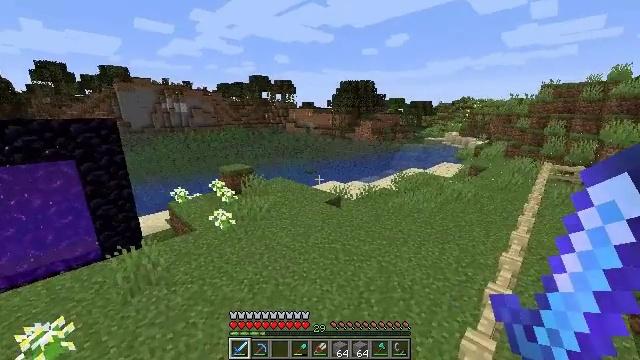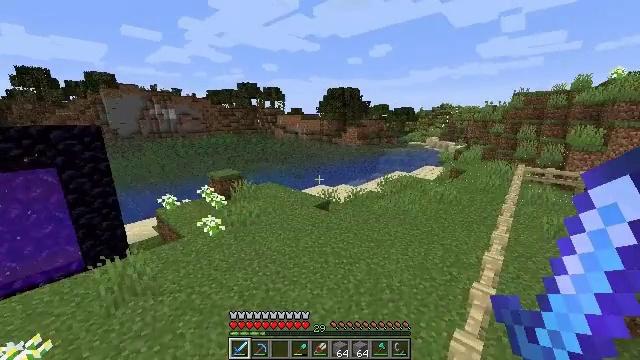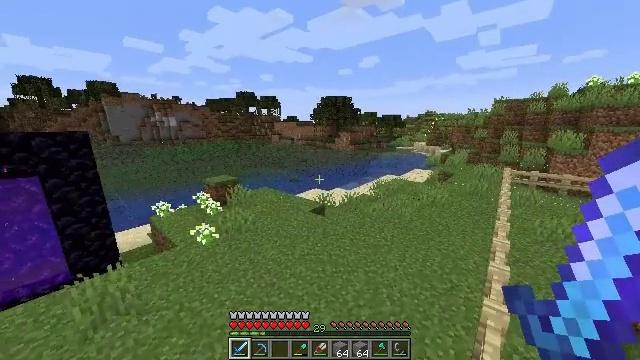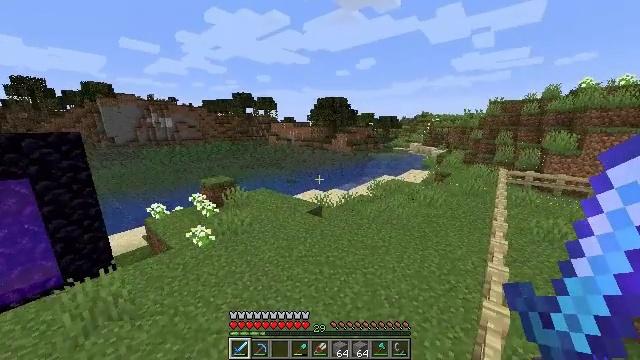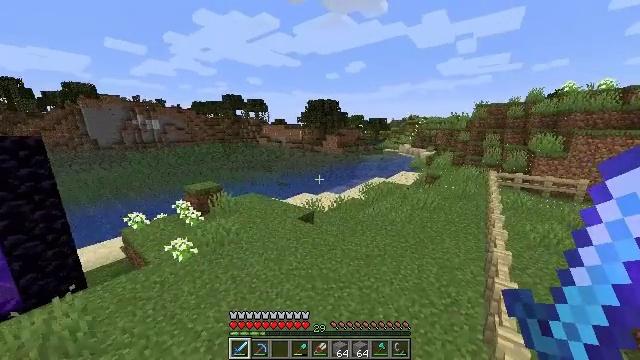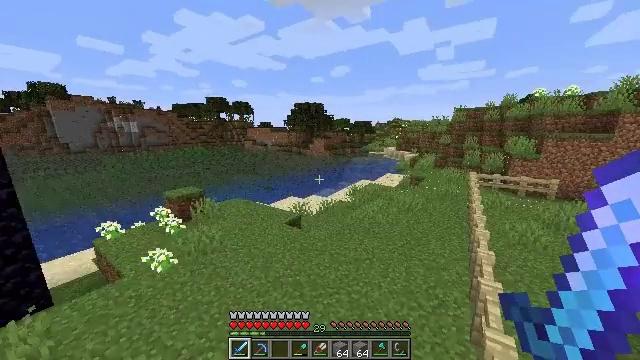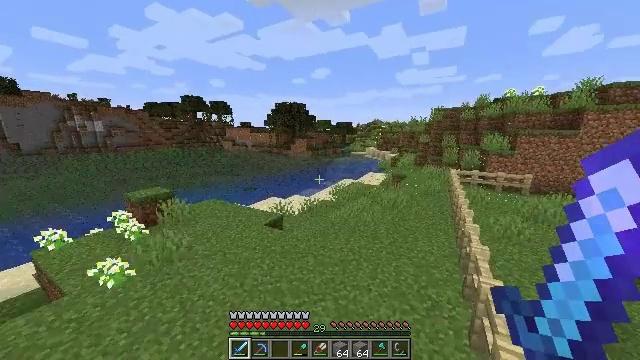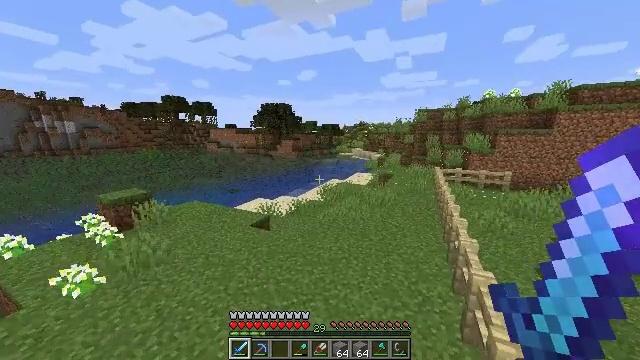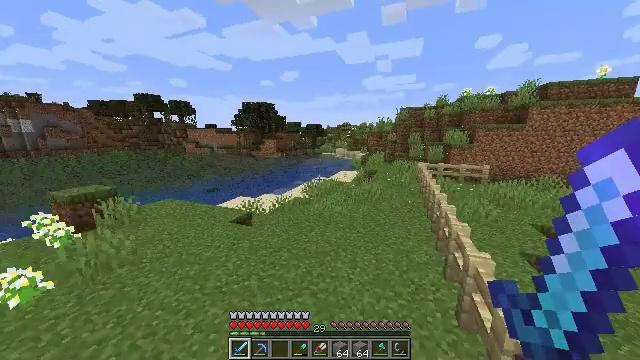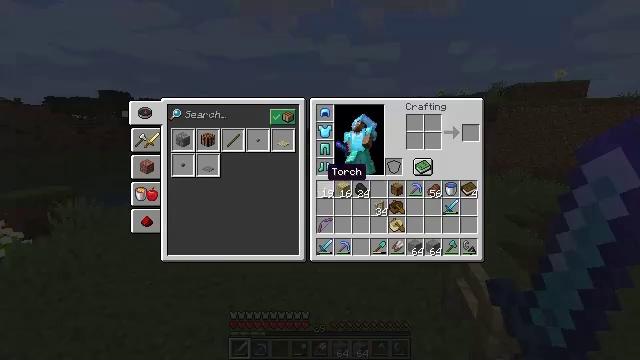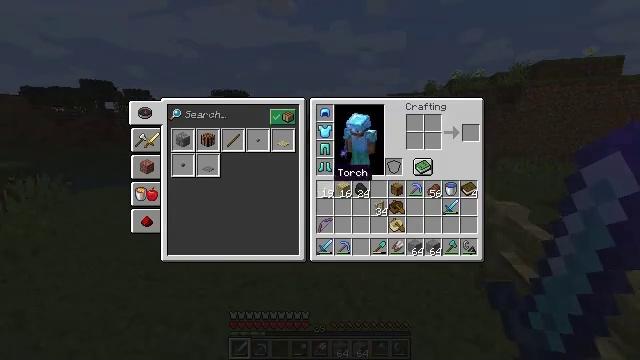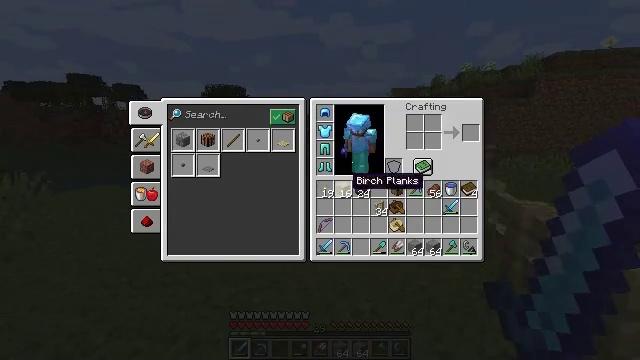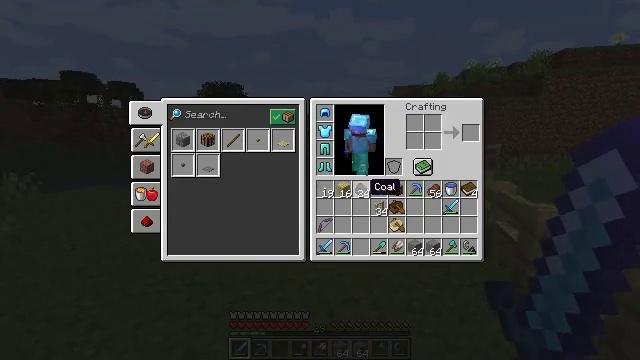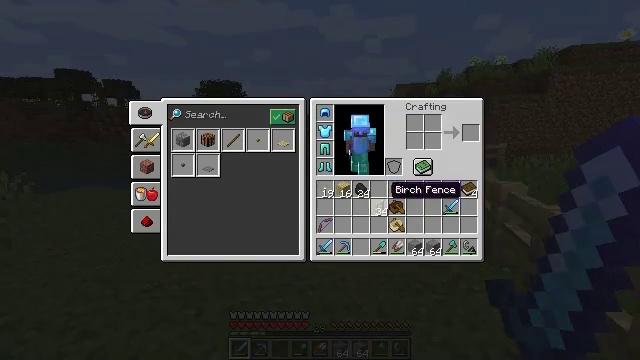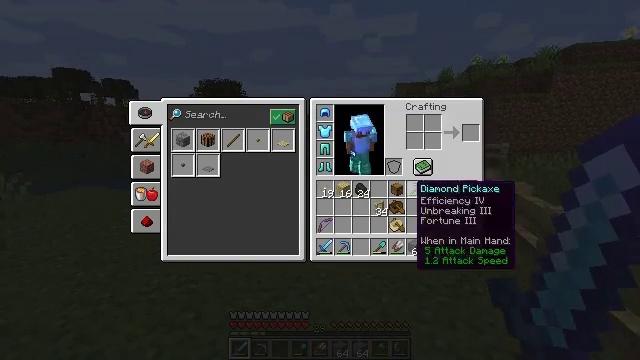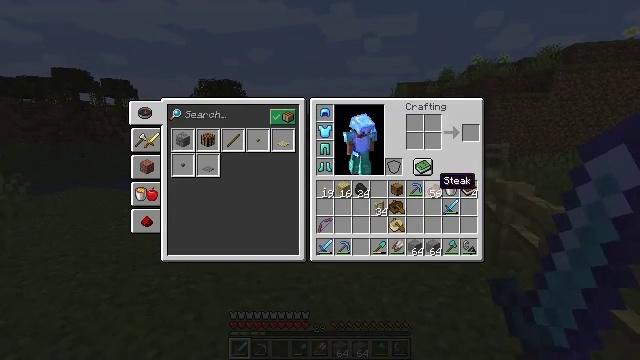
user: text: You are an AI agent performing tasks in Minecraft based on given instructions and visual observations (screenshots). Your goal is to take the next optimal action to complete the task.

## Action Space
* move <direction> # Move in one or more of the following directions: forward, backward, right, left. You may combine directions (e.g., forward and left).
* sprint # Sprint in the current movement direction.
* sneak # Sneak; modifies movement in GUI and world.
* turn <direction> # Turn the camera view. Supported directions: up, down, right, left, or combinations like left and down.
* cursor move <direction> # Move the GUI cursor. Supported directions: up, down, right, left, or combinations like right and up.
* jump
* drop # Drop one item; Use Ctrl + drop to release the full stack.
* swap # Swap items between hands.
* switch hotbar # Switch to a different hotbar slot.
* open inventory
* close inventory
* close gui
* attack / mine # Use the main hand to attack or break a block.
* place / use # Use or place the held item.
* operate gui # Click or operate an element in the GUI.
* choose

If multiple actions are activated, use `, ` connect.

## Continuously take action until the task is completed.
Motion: motion action
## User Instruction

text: Kill the sheep.
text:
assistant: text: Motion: move forward, sprint, turn right
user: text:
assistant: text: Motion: move forward, sprint, turn right
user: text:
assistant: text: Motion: move forward, sprint
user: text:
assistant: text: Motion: move forward, sprint, turn right
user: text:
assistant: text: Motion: move forward, sprint, turn right
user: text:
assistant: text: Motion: move forward, sprint, turn right
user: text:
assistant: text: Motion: move forward, sprint, turn right
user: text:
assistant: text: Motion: move forward, sprint, turn right
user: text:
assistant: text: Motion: move forward, sprint, turn right, close inventory
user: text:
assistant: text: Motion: move forward, sprint, close inventory
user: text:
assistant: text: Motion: move forward, turn right and down, close inventory
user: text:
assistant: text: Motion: turn right
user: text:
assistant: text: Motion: turn right
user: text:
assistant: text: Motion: turn right
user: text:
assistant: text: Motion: turn right and up
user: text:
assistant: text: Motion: turn right
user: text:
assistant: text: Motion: turn right
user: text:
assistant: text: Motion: turn right
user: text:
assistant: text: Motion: turn right
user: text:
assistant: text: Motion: turn right
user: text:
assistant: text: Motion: no_op
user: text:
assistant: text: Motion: no_op
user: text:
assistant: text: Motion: no_op
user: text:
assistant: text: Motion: no_op
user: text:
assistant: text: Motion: no_op
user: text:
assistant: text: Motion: no_op
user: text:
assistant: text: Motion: no_op
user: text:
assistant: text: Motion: no_op
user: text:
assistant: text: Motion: no_op
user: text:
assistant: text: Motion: no_op